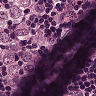
Metastatic tissue present: yes